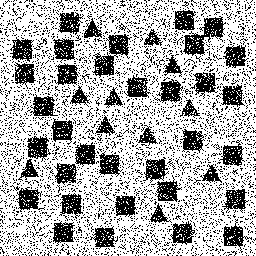
Squares: 33
Triangles: 11
Stars: 0
Total shapes: 44